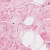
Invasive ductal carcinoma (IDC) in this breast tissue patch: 0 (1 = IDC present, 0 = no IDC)